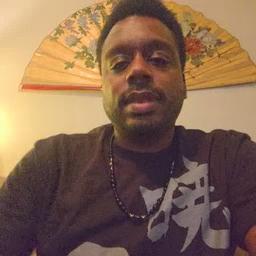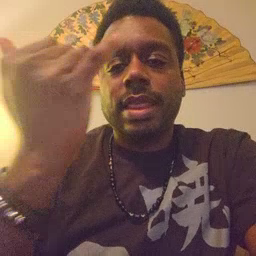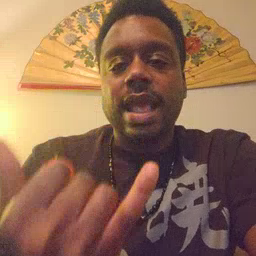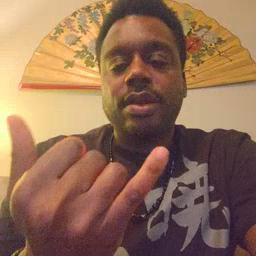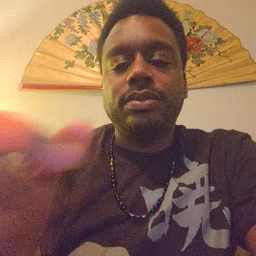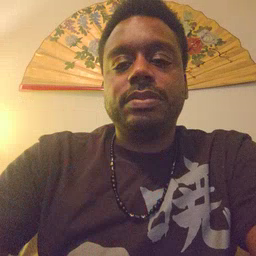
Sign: now